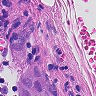
Metastatic tissue present: yes